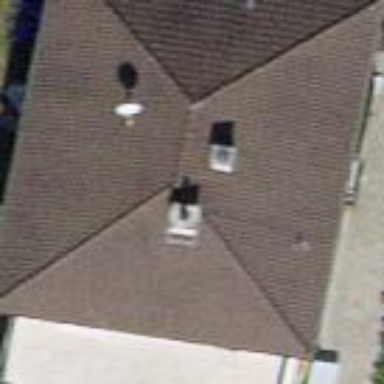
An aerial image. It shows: Building with tiled roof.